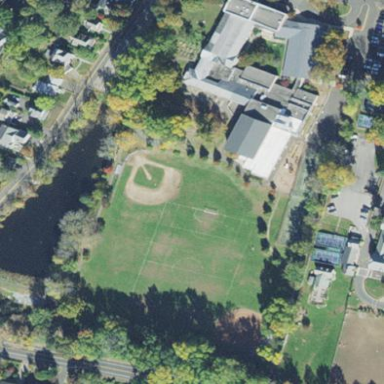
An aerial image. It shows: Existing preserved open space categorized as school.